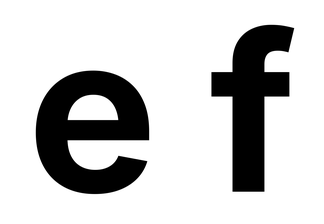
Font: Inter_Bold